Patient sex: F
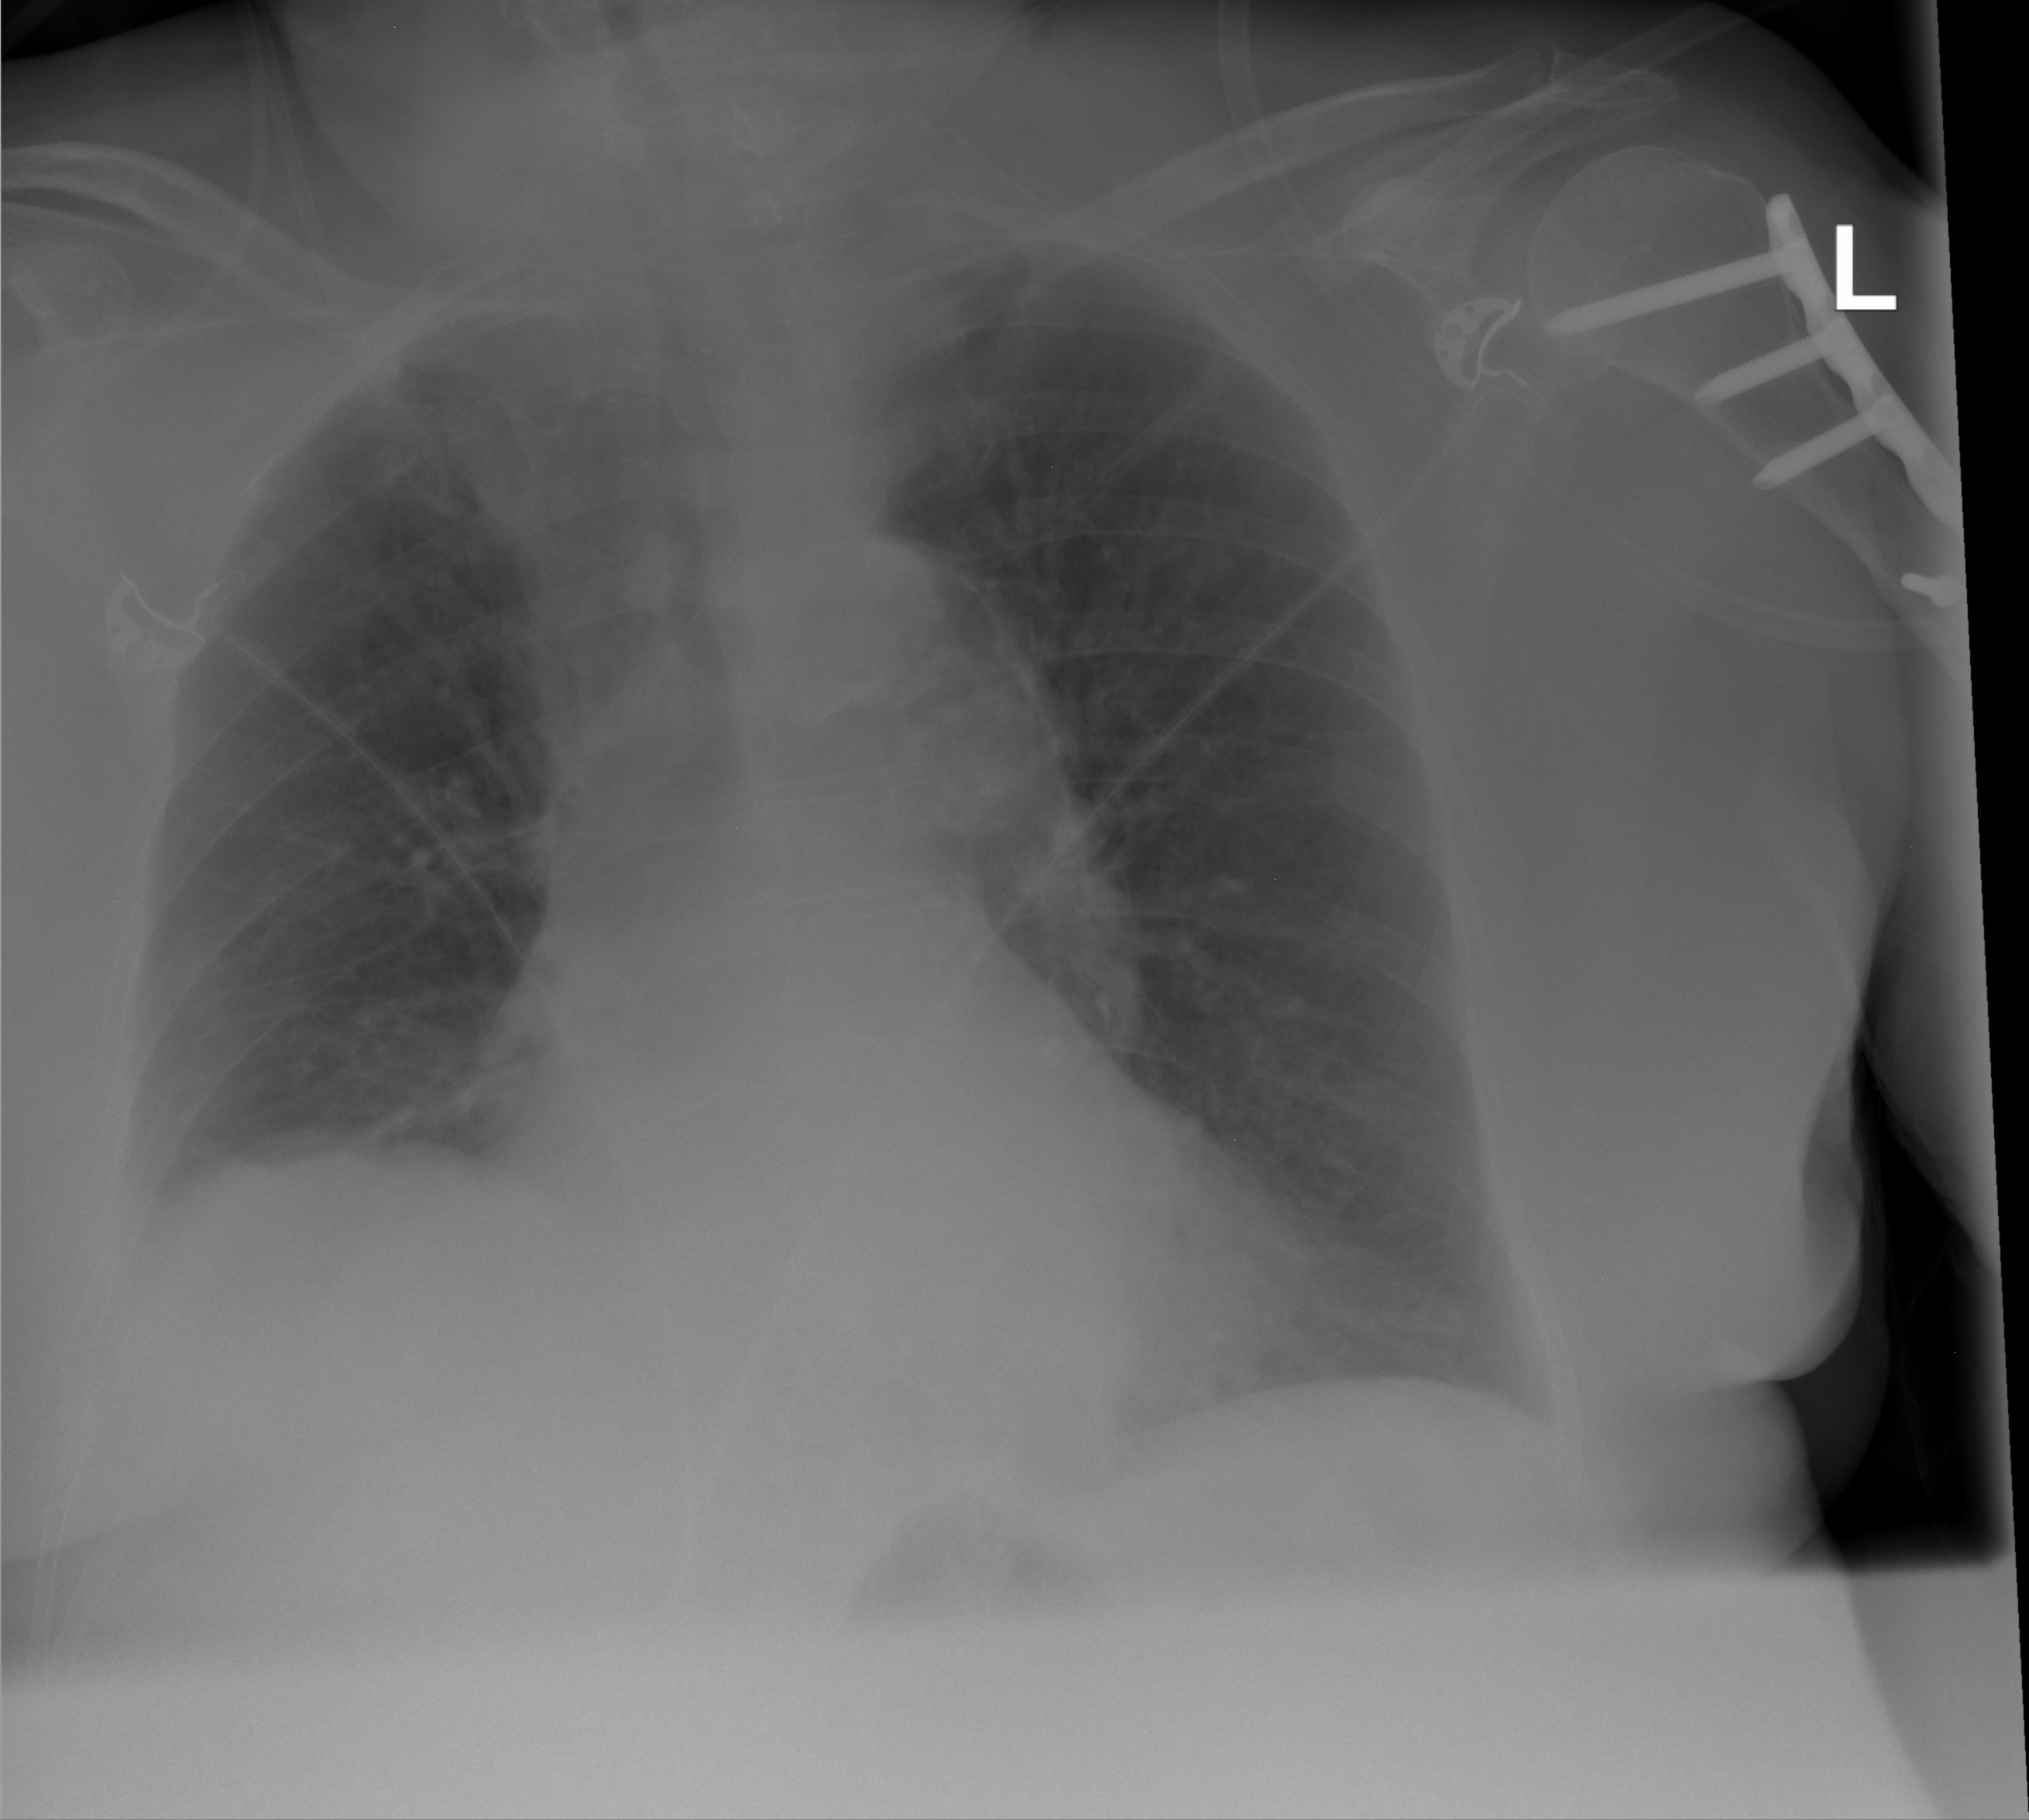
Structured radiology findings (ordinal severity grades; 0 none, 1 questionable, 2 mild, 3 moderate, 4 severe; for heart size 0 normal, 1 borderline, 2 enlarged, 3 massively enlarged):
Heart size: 0
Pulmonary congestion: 0
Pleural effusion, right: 2
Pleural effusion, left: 2
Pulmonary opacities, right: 0
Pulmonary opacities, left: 0
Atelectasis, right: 2
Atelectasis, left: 0